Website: lowes
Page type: newsletter-management
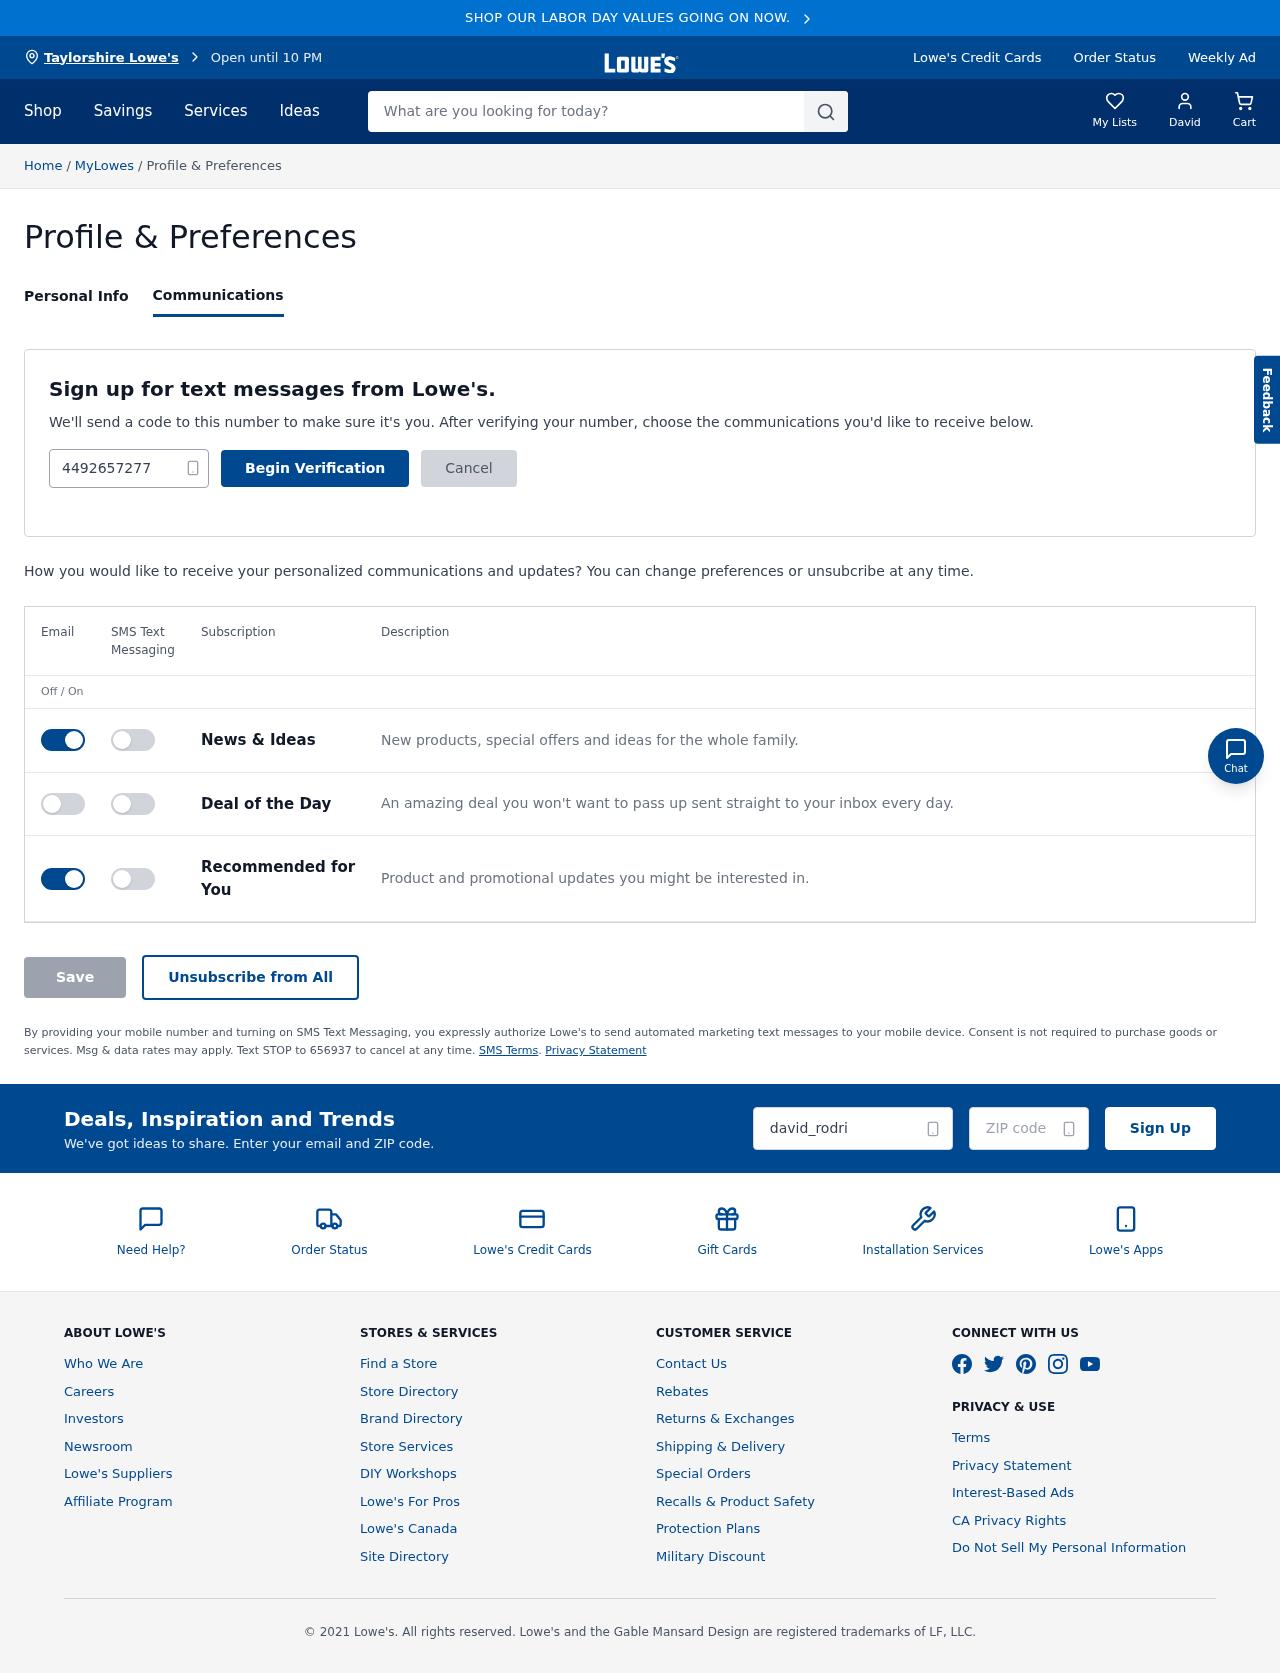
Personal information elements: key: PII_CITY
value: Taylorshire Lowe's
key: PII_EMAIL
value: david_rodriguez@yahoo.com
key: PII_FIRSTNAME
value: David
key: PII_PHONE
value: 4492657277
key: PII_POSTCODE
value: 94883
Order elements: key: ORDER_NUM_ITEMS
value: Cart
Search elements: key: HEADER_SEARCH
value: What are you looking for today?